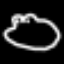
Label: frog